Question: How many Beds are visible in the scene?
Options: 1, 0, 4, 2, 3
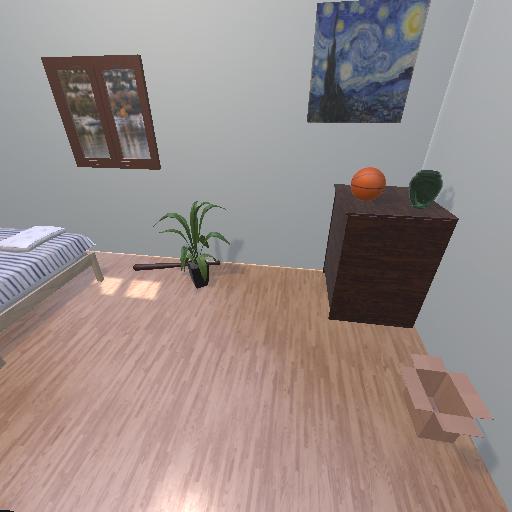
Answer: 1